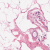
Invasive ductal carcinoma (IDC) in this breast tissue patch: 0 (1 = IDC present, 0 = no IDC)